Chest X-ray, AP view. Patient: 34 years old, sex F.
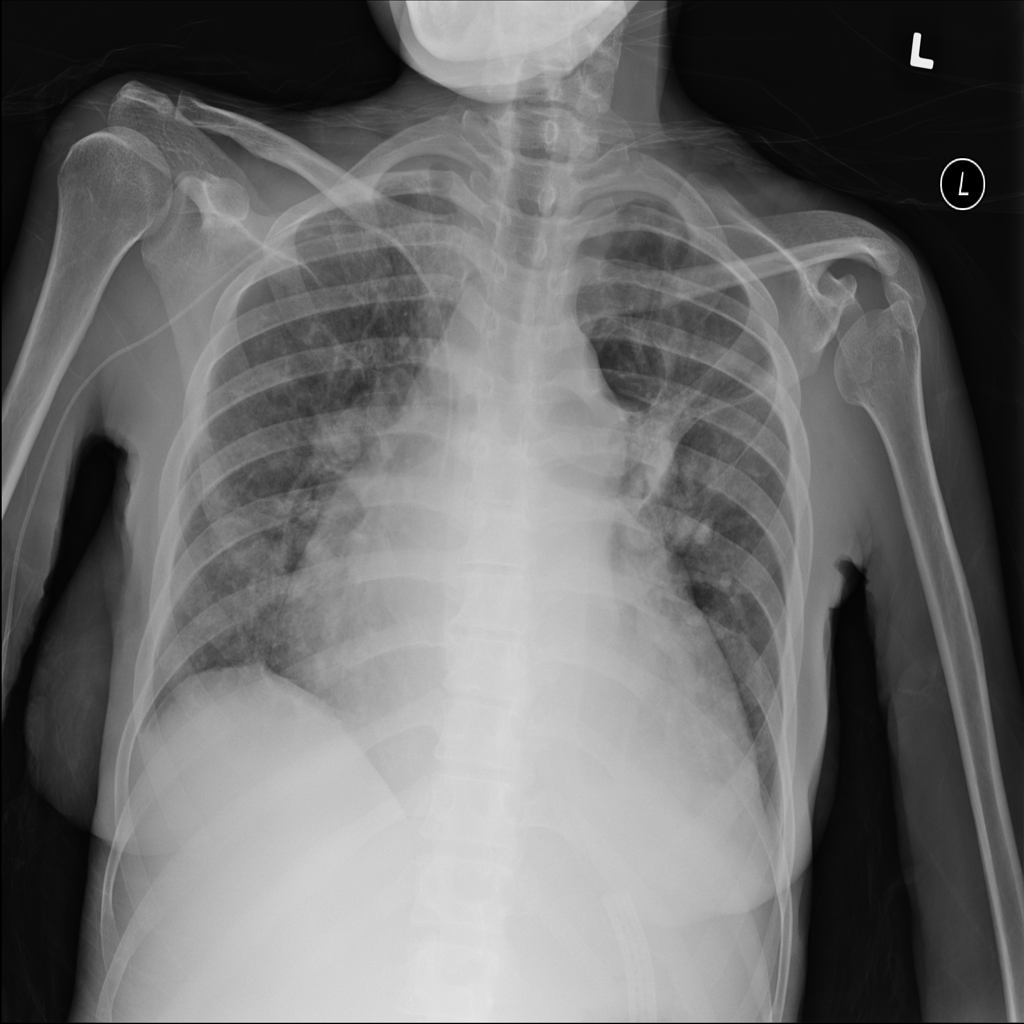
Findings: Cardiomegaly, Consolidation, Effusion